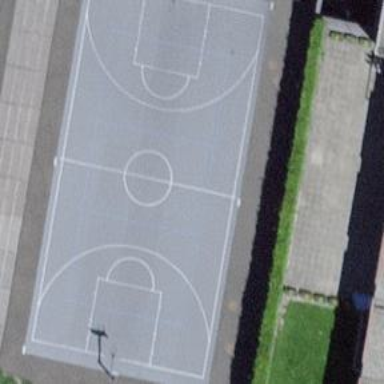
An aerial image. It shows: Basketball court on pitch.